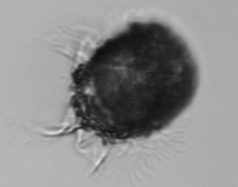
Label: Stenosemella_pacifica